Field crop: maize
Growth stage: 2
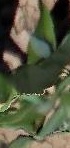
Species: maize